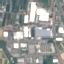
Land use / land cover: Industrial